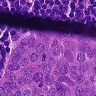
Metastatic tissue present: yes